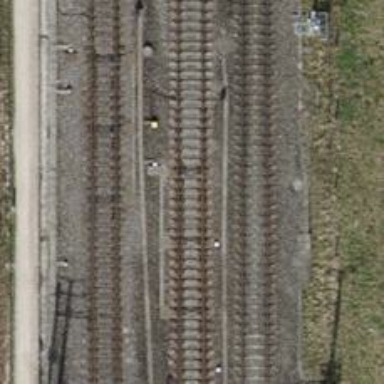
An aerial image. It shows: Railway track with contact lines for electrification.